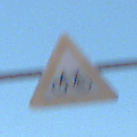
Verkehrszeichen: RadverkehrRechts
Umgebung: Outdoor, Urban
Tageszeit: Midday
Wetter: Clear
Licht: Natural
Jahreszeit: NotSpecified
Kontrast: HighContrast